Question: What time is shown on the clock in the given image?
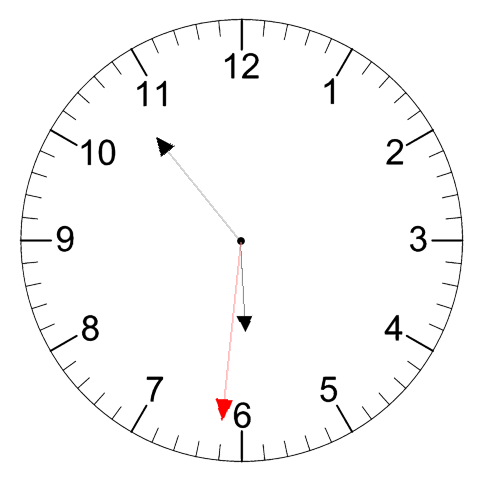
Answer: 05:53:31